Question: I'm triying to create a graphical editor using eclipse gmf, based on an uml model,
for this I created a .gnemodel file based on my uml model but I do not have the associations in the generated .ecore file
I used eclipse papyrus to create the uml model and I think there is something missing so the associations can be imported to the ecore file.
(Image from comment)

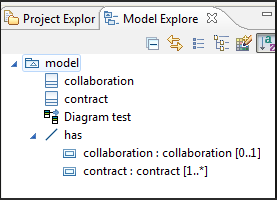
Answer: I found the solution, actually in this example the association owns both
of its ends so changing the owner of the end i want to use in my .ecore file into classifier in the properties view of papyrus worked.
This is a screenshot: <URL>